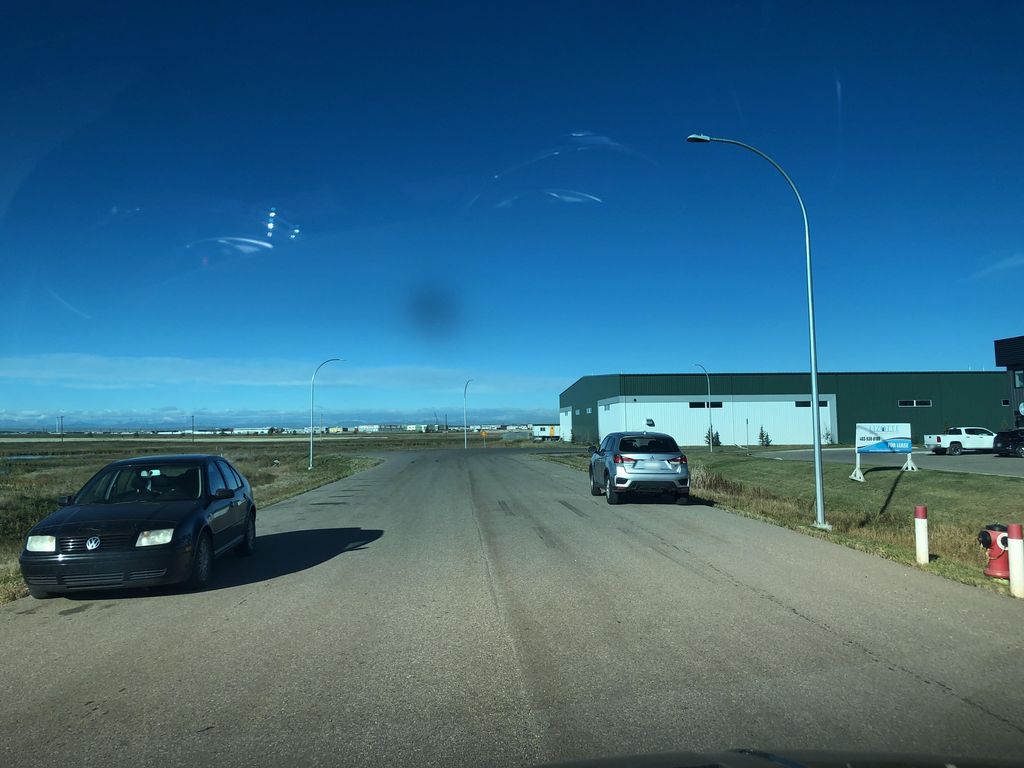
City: calgary